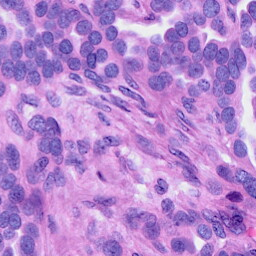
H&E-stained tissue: Ovarian